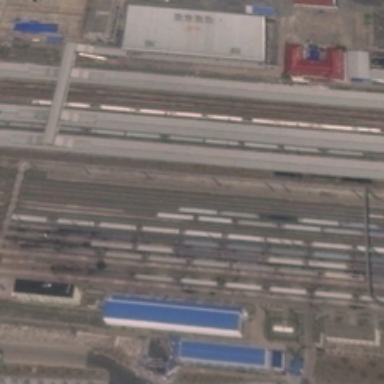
Several buildings are in two sides of a railway station .